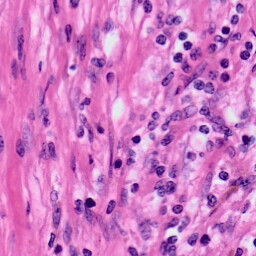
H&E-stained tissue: Skin